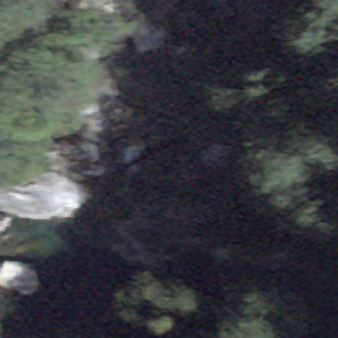
Label: bouldering_area